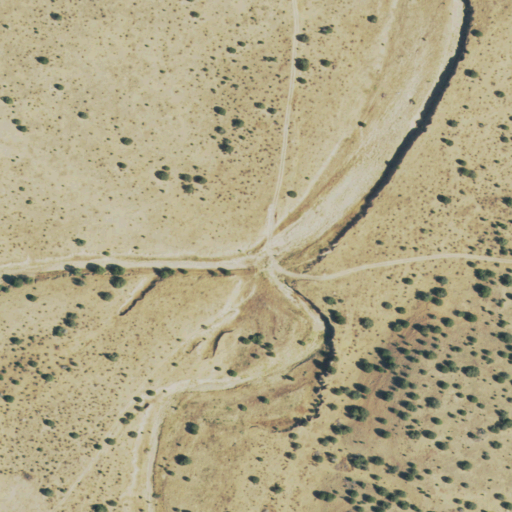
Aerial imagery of valley in Colorado named Irwin Canyon containing grassland and shrub